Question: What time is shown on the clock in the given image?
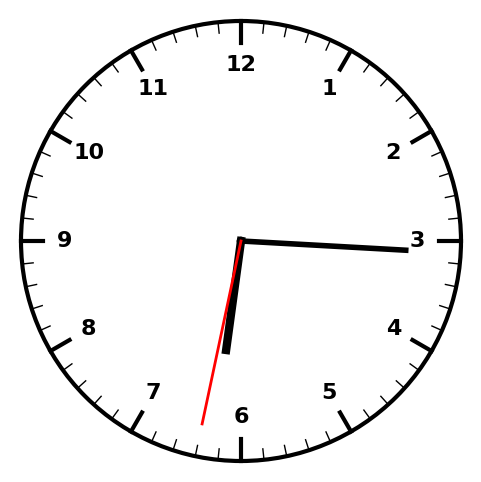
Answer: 06:15:32